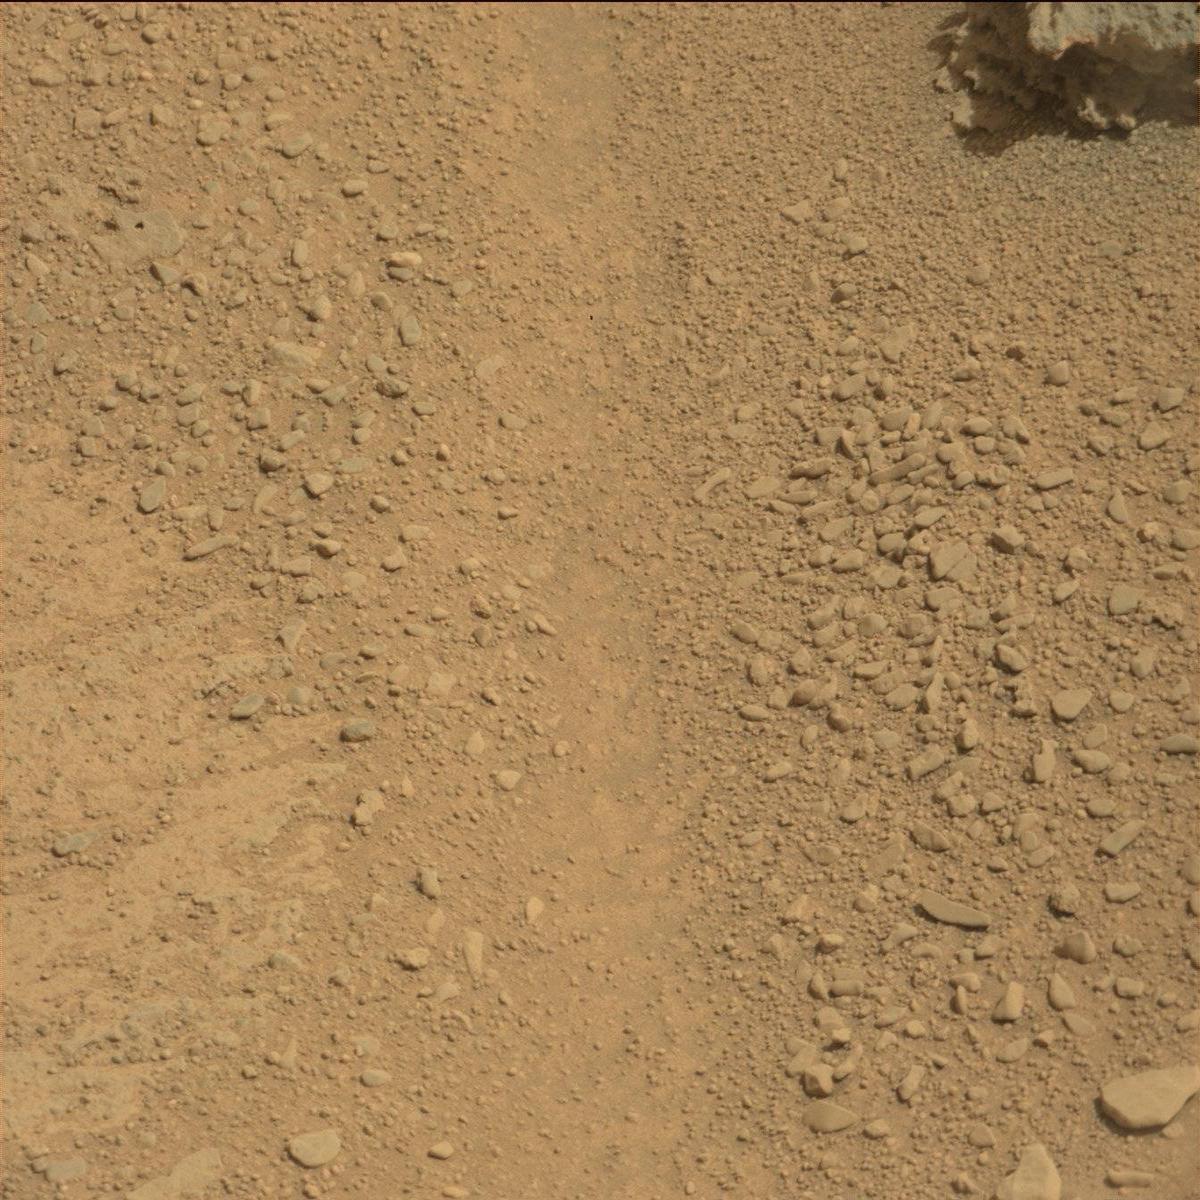
Terrain classes present: Bedrock, Rock, Sand / Soil